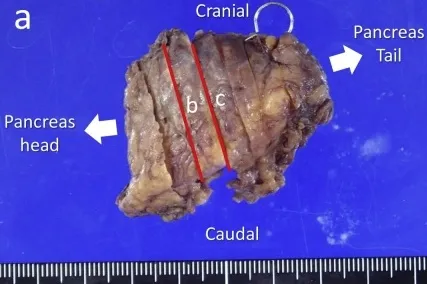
Macroscopic examination of the resected specimen (a-c).
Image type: medical_photograph (other_medical_photograph)